Question: My nested ul renders fine in firefox, chrome and safari, but not in IE. It stops displaying inline immediately after the "answers" link. All links turn blue as well and are stacked vertically.
'''
<ul id="headernav">
<li><a href="donate.php">Donate</a></li>
<li><a href="answers.php">Answers</a>
<ul>
<li><a href="initiatives.php">Initiatives</a></li>
</li>
</ul>
<li><a style="width:8.5em;" href="news.php"><span class="current">News & Events</span> </a></li>
<li><a href="about.php">About Us</a>
<ul class="linkarrow">
<li><a href="leadership.php">Leadership</a></li>
</ul>
</li>
<li><a href="contact.php">Contact</a></li>
</ul>
#headernav {
width: 555px;
padding: 0px;
text-align:center;
list-style-type:none;
margin-left:auto;
margin-right:auto;
}
#headernav li {
float:left;
position:relative;
}
#headernav li a {
display: block;
text-decoration: none;
width:6em;
height:35px;
color:#2e2d2d;
padding:0.2em 0.6em;
padding-top:20px;
margin-left:3px;
font-size:14px;
letter-spacing:1px;
font-weight:400;
}
/*drop down styles*/
#headernav li ul {
display:none;
}
#headernav li ul {
text-align:center;
position:absolute;
top:50px;
left:0;
width:6em;
font-size:14px;
letter-spacing:1px;
font-weight:500;
height:30px;
padding-left:10px;
}
#headernav ul li a {
display:block;
background:transparent;
padding:0.3em 0.6em;
width:6em;
}
'''

Thanks for any help in advance.
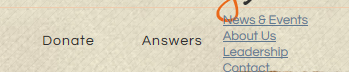
Answer: The problem is your first nested ul. You are closing the containing "li" before the "ul".
This
'''
<ul id="headernav">
<li><a href="donate.php">Donate</a></li>
<li><a href="answers.php">Answers</a>
<ul>
<li><a href="initiatives.php">Initiatives</a></li>
</li>
</ul>
<li>
//snap
'''
becomes
'''
<ul id="headernav">
<li><a href="donate.php">Donate</a></li>
<li><a href="answers.php">Answers</a>
<ul>
<li><a href="initiatives.php">Initiatives</a></li>
</ul>
</li>
<li>
'''